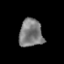
Tissue: prostate
Cell type: T cells
Senescence score: 0.3257
Nuclear area (px): 651
Mean DAPI intensity: 123.667